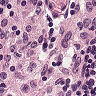
Metastatic tissue present: no